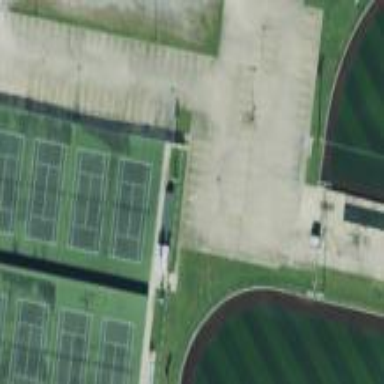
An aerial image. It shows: Tennis court on pitch.